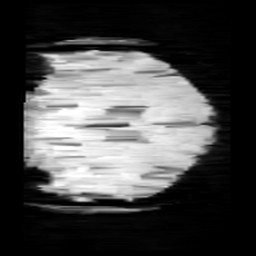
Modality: minIP
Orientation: coronal
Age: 12
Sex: female
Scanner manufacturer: siemens
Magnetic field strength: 3 T
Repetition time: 0.027 s
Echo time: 0.02 s